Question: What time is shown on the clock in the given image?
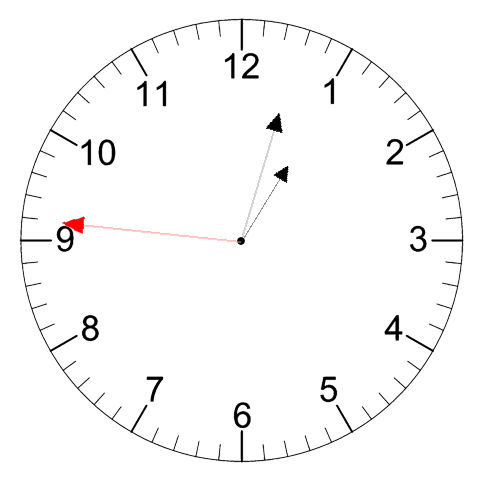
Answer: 01:02:46